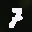
Label: 7